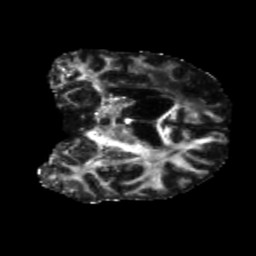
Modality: FA
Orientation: coronal
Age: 56
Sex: male
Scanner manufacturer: siemens
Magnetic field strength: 3 T
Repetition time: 5.25 s
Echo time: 0.08 s